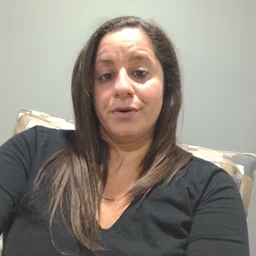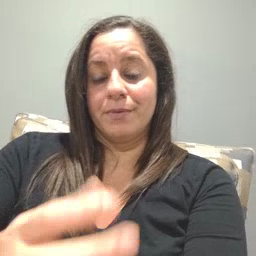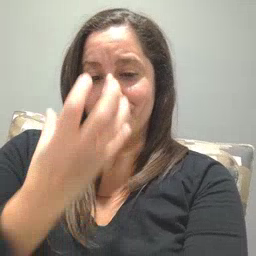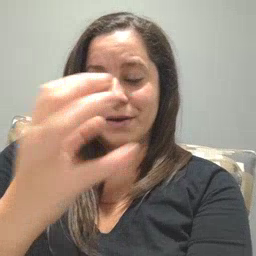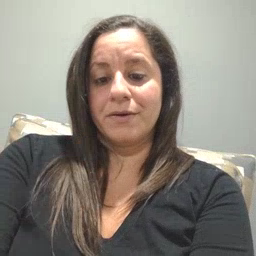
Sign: mad